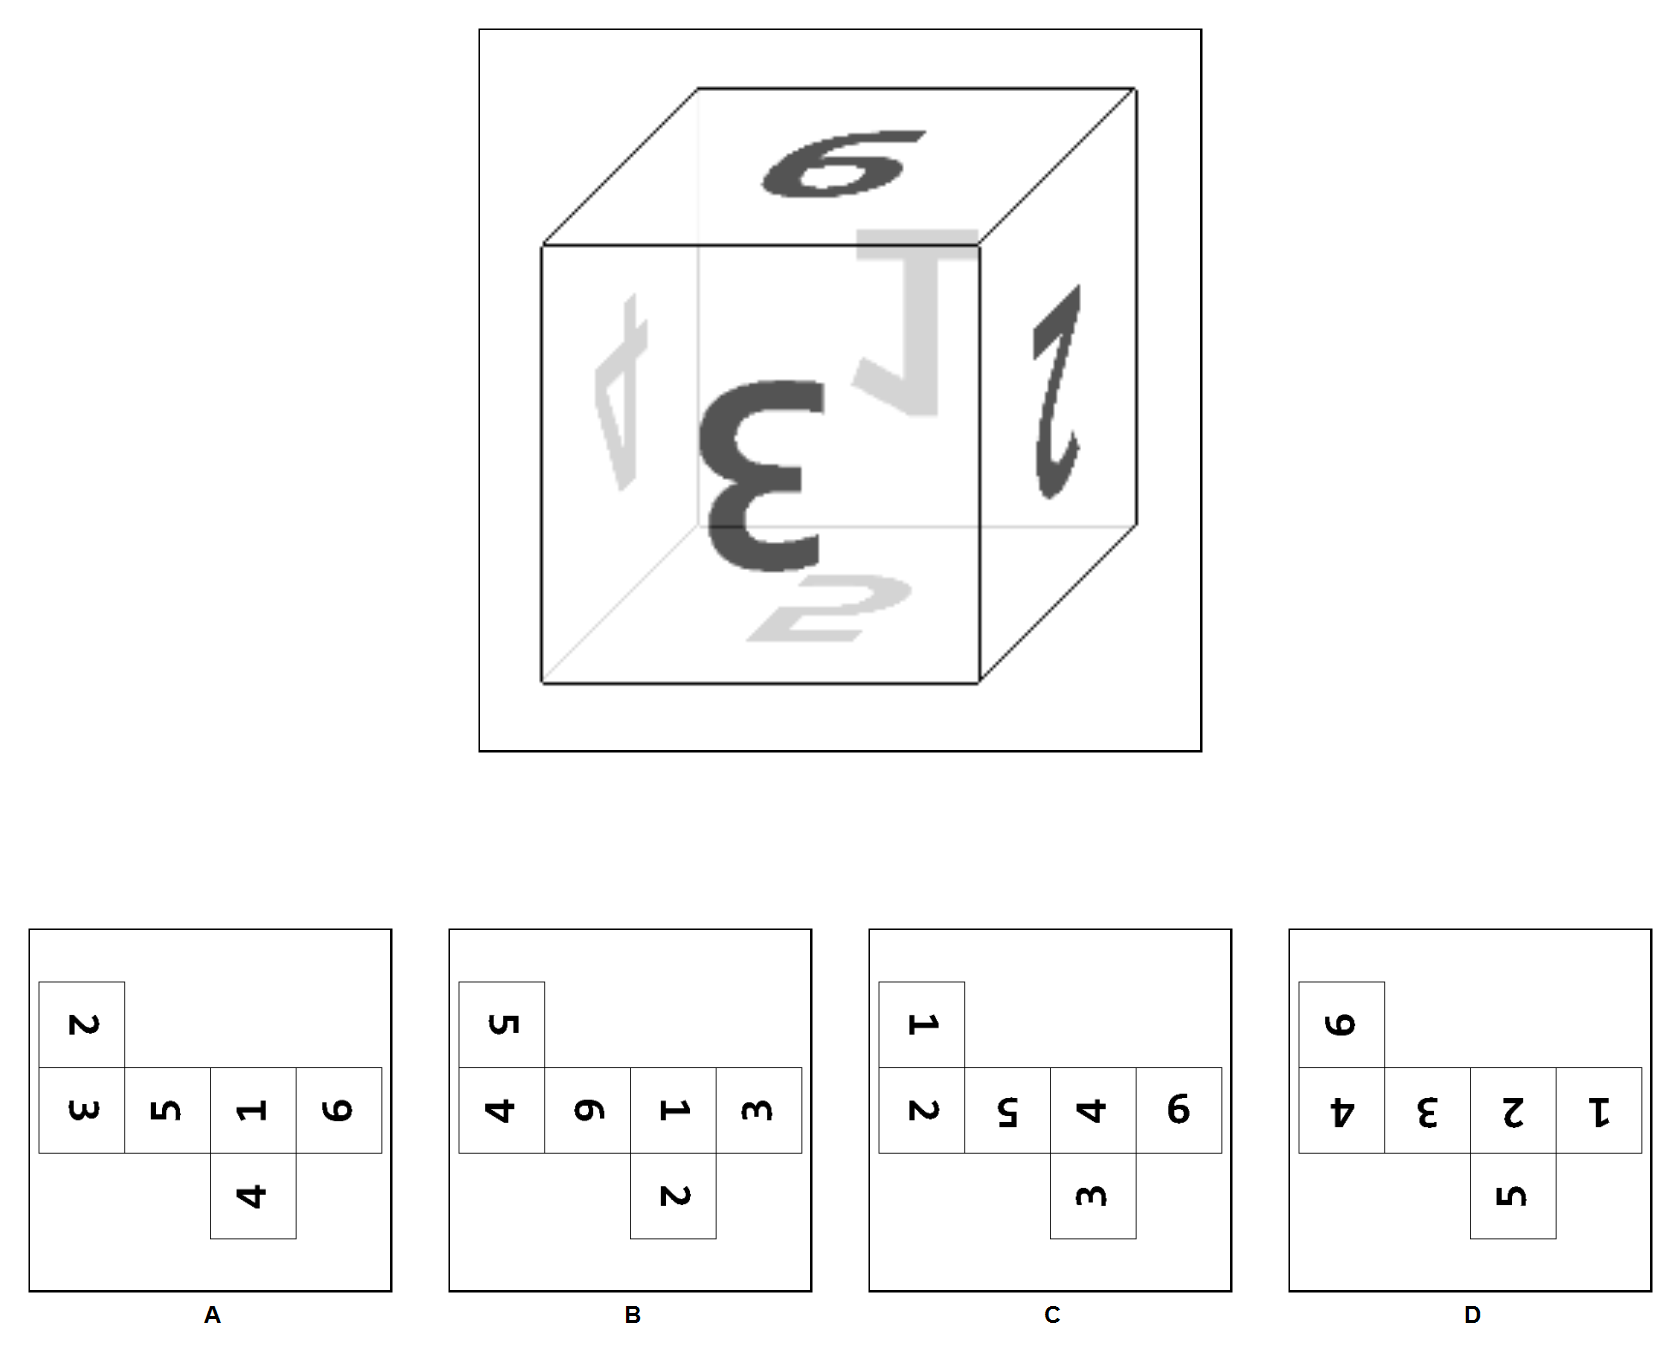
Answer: B